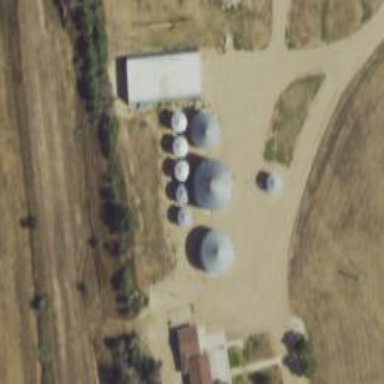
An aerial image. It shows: Silo.